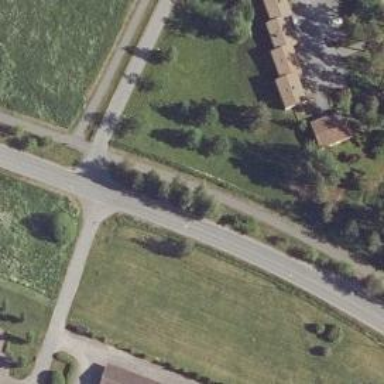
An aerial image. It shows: Asphalt cycleway.